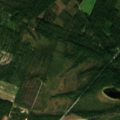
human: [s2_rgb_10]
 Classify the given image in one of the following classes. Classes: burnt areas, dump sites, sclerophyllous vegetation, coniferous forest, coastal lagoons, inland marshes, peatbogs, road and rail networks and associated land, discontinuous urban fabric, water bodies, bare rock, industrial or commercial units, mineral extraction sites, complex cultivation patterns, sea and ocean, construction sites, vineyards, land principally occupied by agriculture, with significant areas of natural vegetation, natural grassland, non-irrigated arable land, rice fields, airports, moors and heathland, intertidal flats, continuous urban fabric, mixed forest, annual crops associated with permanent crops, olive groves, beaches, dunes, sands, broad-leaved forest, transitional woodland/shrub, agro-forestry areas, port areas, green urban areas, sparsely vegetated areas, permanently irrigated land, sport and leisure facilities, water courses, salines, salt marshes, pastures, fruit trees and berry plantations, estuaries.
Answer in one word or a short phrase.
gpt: coniferous forest, mixed forest, transitional woodland/shrub